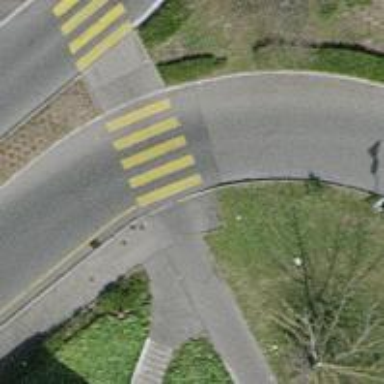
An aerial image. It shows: Zebra crossing on the road.